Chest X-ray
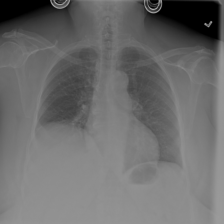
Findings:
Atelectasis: negative
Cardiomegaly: negative
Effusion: negative
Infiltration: negative
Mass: negative
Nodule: negative
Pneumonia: negative
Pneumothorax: negative
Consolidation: negative
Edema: negative
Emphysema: negative
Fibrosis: negative
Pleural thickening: negative
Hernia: negative